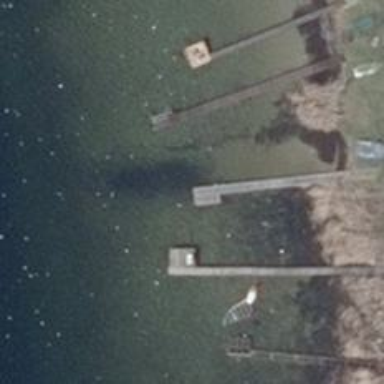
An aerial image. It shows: Man-made pier.